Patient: sex F, age 65
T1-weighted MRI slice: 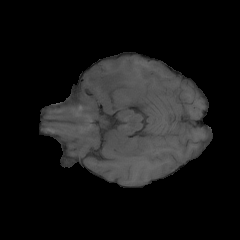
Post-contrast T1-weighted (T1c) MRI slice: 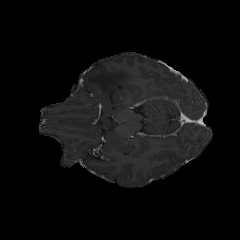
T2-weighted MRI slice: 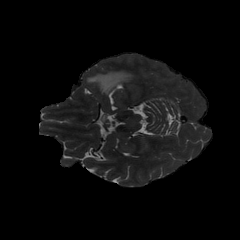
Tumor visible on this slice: yes
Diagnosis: Glioblastoma, IDH-wildtype
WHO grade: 4